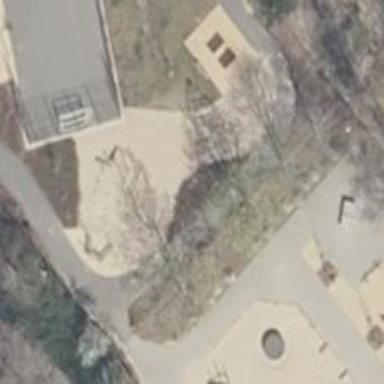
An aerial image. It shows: Playground featuring climbing frame.